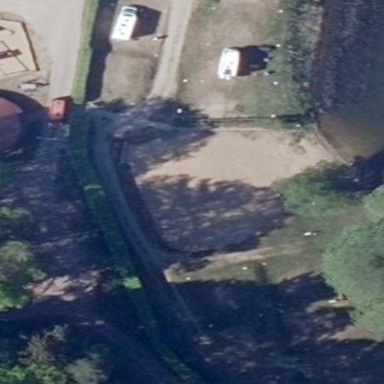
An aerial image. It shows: Beach volleyball pitch for leisure land activities.